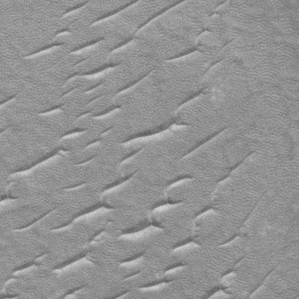
Label: frost